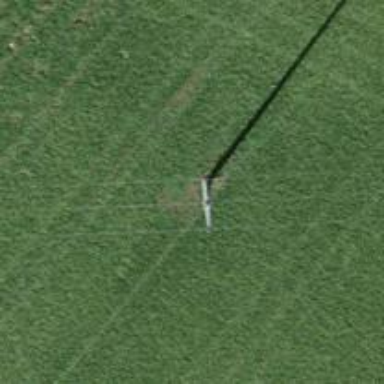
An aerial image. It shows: Concrete power pole.